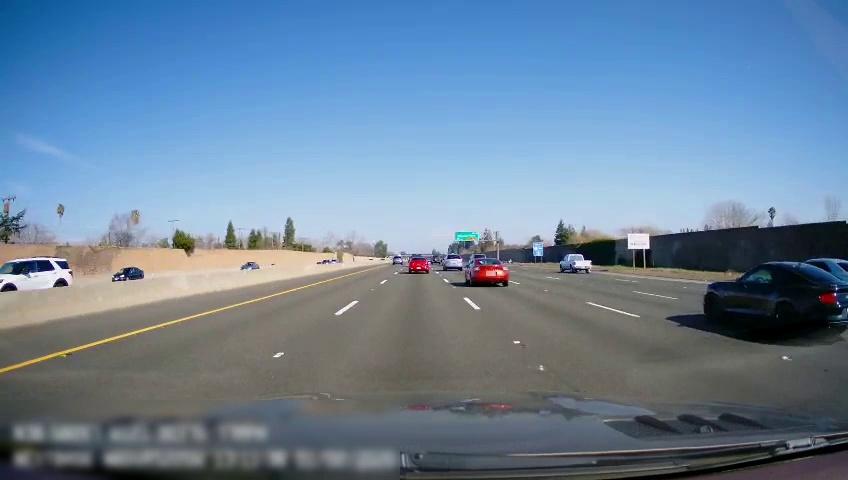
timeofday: Day
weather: Sunny
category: Drivable Space
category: Vehicles | SUV
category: Vehicles | Car
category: Vehicles | Car
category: Vehicles | Car
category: Vehicles | Car
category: Vehicles | Car
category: Vehicles | Car
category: Vehicles | SUV
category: Vehicles | SUV
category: Vehicles | Van
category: Vehicles | Car
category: Vehicles | Car
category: Vehicles | Truck
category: Vehicles | Car
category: Lanes | Alternate Lane
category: Lanes | Current Lane
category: Lanes | Current Lane
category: Lanes | Alternate Lane
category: Lanes | Alternate Lane
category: Lanes | Alternate Lane
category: Lanes | Alternate Lane
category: Traffic | Signs